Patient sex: M
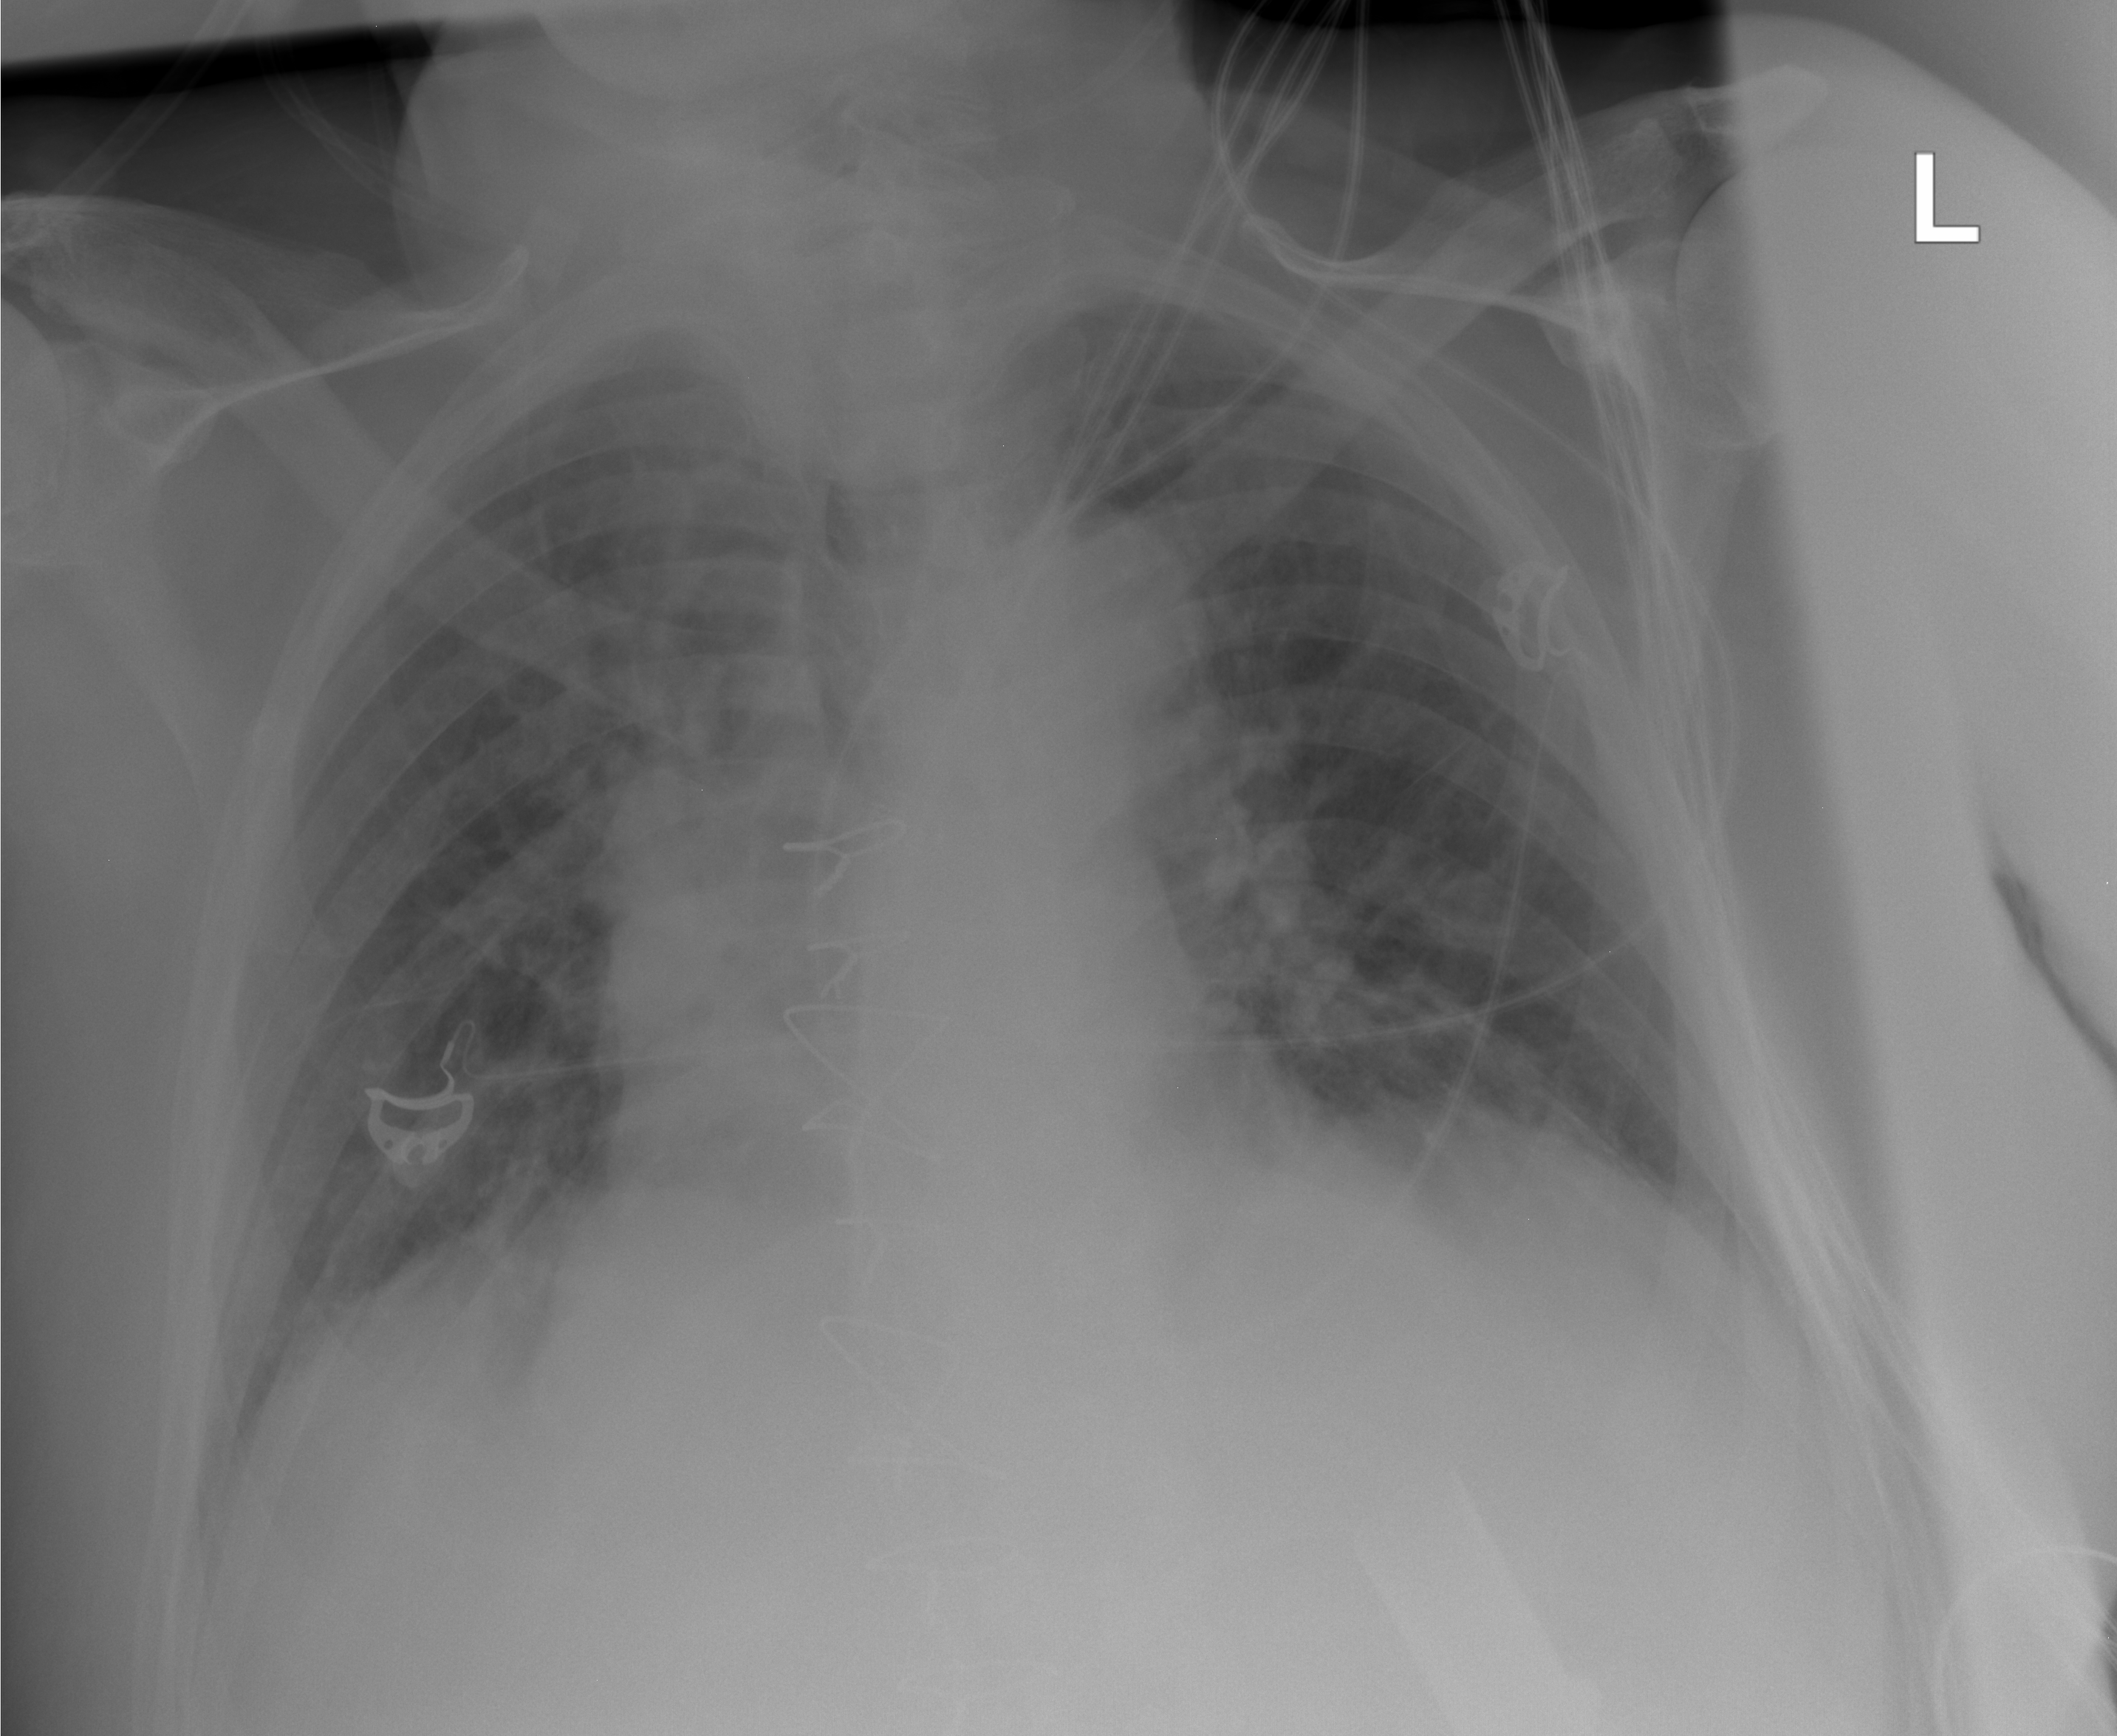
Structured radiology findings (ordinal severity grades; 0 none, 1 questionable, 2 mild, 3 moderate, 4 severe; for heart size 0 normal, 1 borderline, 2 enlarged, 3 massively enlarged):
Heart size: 2
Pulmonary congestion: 3
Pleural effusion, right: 2
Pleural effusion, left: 2
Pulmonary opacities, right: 0
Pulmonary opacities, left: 0
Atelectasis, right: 2
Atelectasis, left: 2